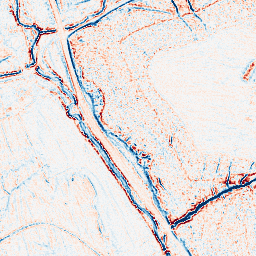
Category: classical
Decomposition family: uniform
Decomposition parameters: size: 5
Upsampling method: regularized
Upsampling parameters: scale: 2
lambda_reg: 0.001
Upsampling scale: 2